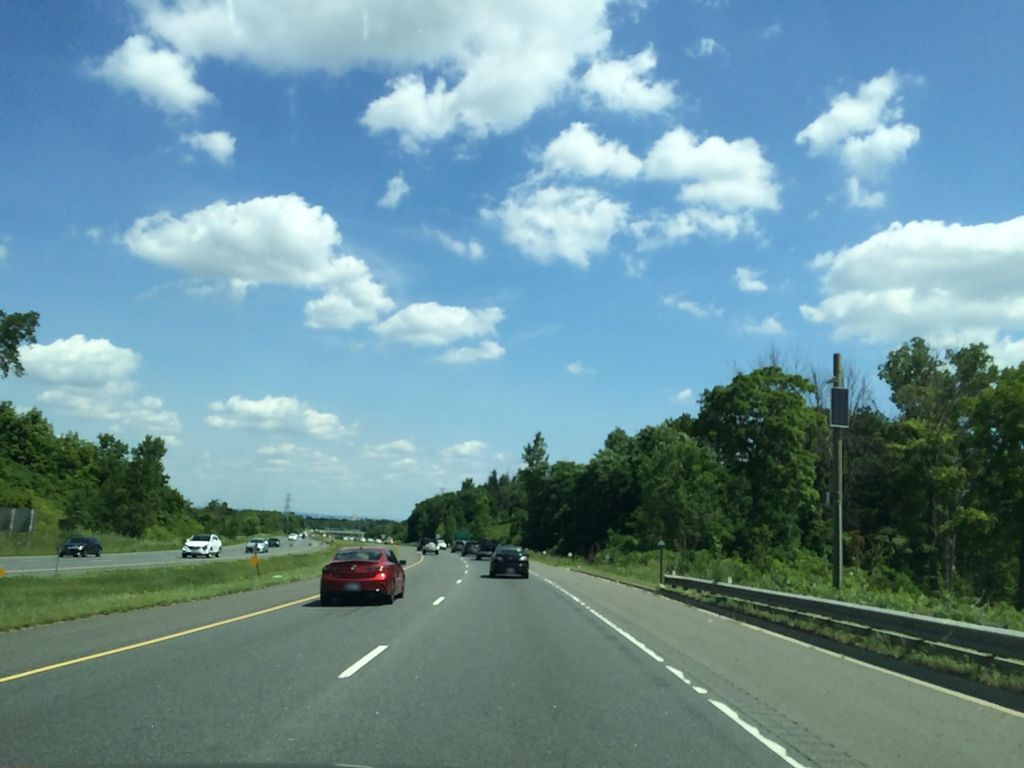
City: hamilton